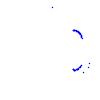
Particle: proton